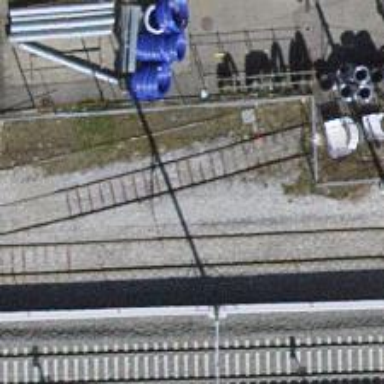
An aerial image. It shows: Single railway spur track.